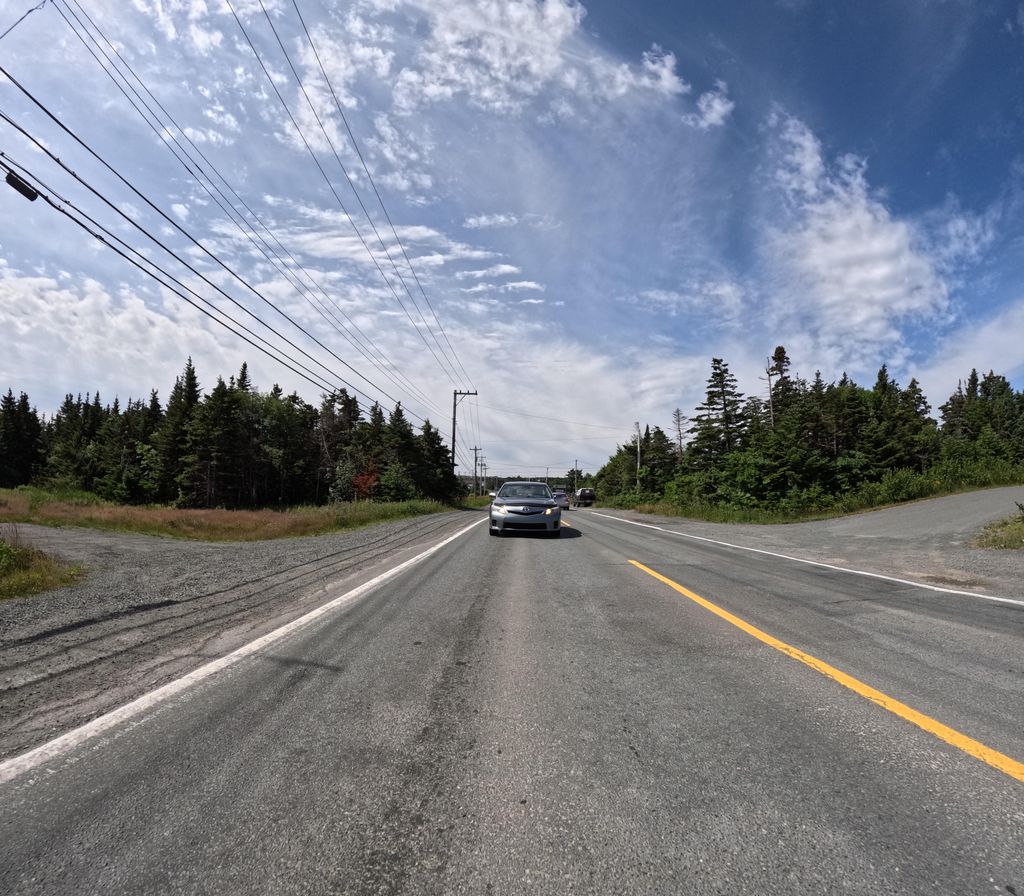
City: st_johns